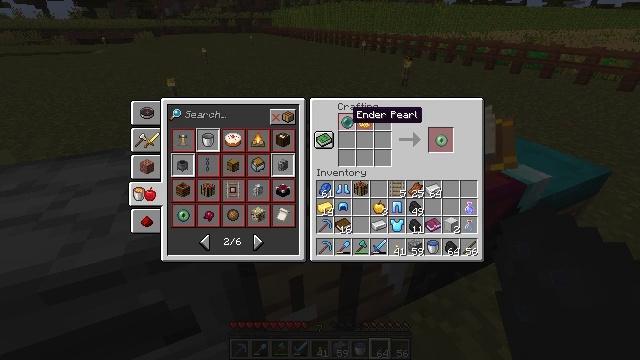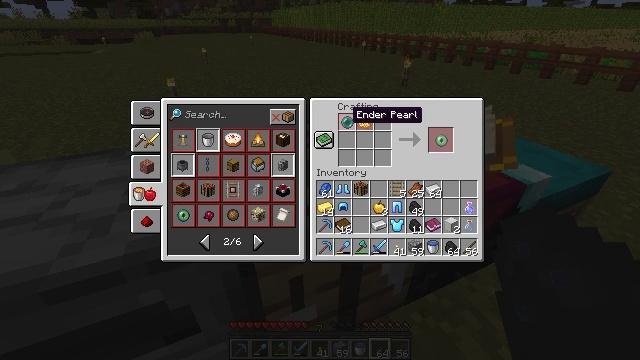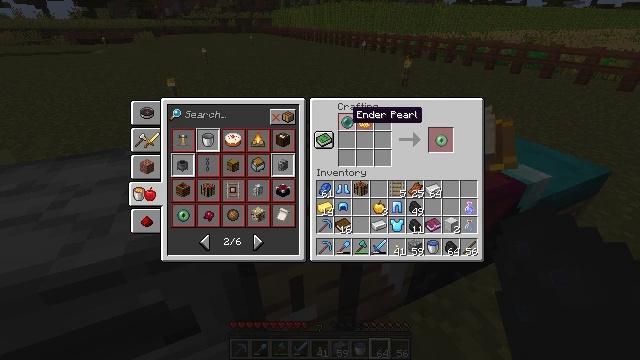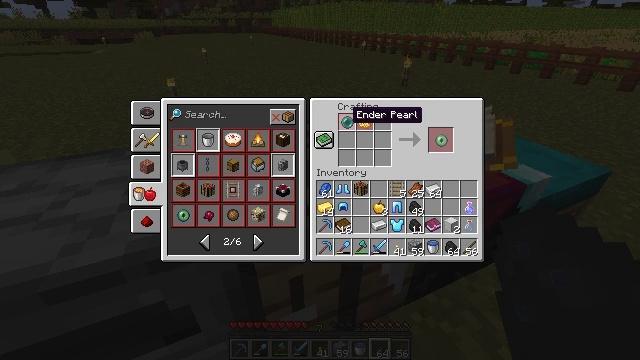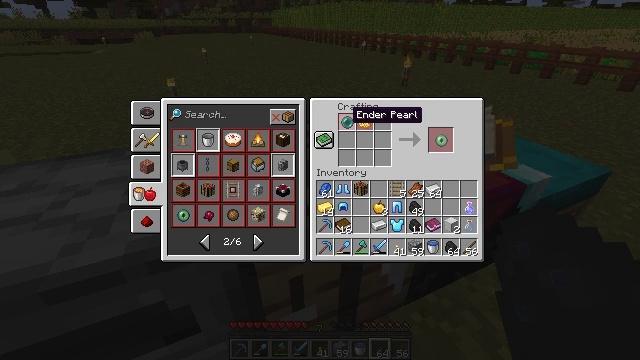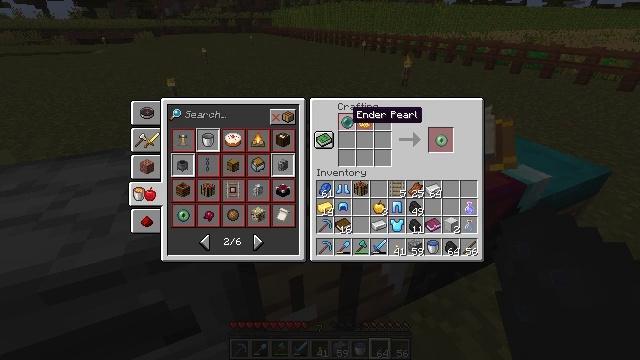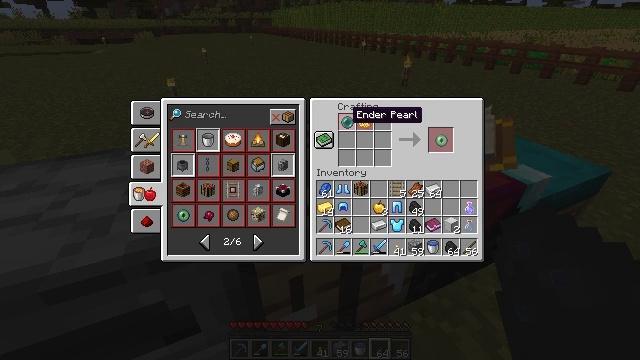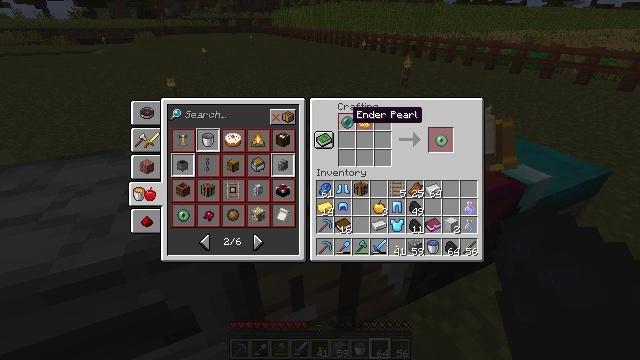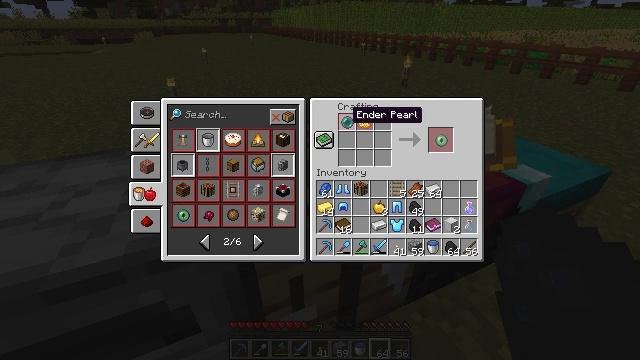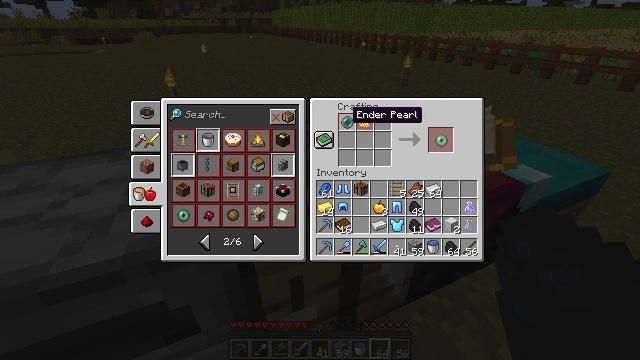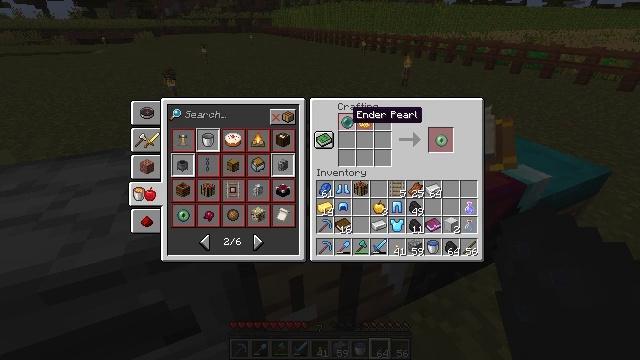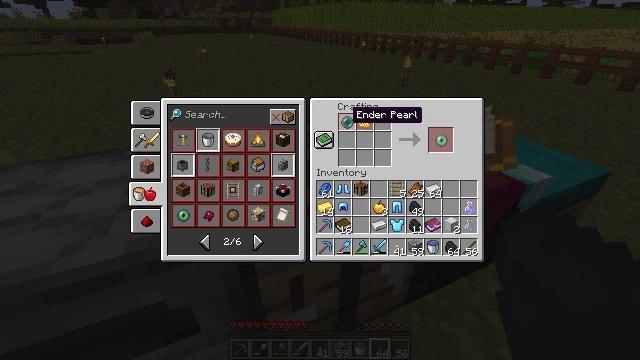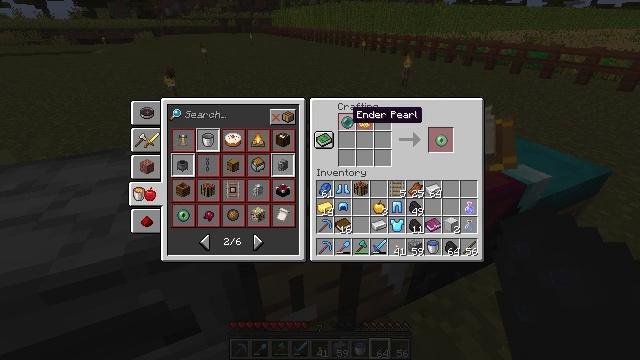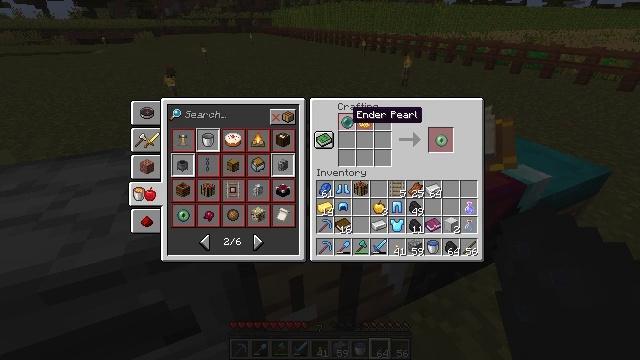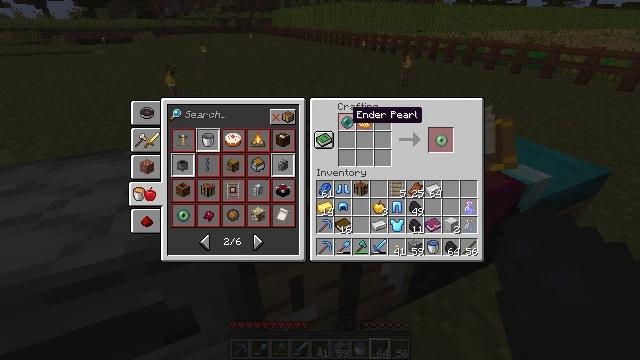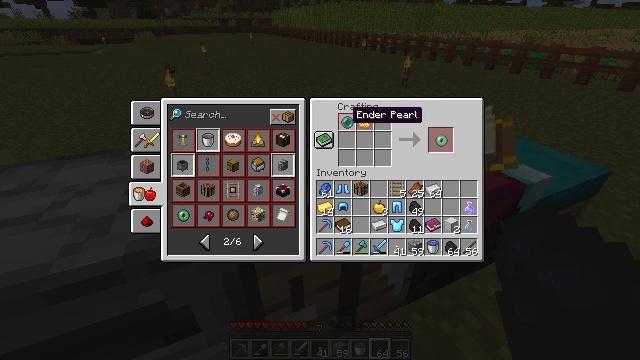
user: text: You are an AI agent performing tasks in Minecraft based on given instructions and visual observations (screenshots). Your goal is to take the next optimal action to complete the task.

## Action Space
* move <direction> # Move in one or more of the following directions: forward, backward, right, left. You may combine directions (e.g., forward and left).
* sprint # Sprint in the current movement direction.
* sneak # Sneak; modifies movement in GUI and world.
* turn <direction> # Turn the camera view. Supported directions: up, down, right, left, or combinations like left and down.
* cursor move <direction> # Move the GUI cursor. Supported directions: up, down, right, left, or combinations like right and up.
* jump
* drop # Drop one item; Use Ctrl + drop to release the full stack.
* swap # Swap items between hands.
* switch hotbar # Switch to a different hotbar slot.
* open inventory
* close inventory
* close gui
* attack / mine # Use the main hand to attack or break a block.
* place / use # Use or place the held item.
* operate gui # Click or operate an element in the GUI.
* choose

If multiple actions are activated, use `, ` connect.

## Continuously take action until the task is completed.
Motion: motion action
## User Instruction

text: Craft fermented spider eye in the crafting menu.
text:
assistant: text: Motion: no_op
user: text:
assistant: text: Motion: no_op
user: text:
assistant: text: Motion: no_op
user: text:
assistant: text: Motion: no_op
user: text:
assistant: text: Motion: no_op
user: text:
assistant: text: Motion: no_op
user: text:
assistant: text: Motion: no_op
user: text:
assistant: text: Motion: no_op
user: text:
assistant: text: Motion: no_op
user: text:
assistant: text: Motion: no_op
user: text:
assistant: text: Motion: no_op
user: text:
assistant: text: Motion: no_op
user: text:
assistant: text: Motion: no_op
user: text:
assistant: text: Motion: no_op
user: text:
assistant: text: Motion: no_op
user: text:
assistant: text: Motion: no_op
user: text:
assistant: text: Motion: no_op
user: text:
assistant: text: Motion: no_op
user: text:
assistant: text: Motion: no_op
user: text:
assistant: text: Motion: no_op
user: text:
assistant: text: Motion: no_op
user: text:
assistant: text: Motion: no_op
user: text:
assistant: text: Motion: no_op
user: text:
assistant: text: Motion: no_op
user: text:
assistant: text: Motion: no_op
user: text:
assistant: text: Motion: no_op
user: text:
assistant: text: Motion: no_op
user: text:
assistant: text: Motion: no_op
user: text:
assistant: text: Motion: no_op
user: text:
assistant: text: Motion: no_op